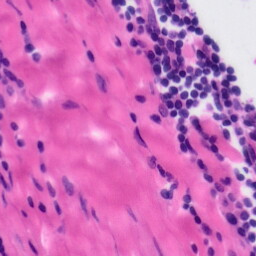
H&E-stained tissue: Tonsil